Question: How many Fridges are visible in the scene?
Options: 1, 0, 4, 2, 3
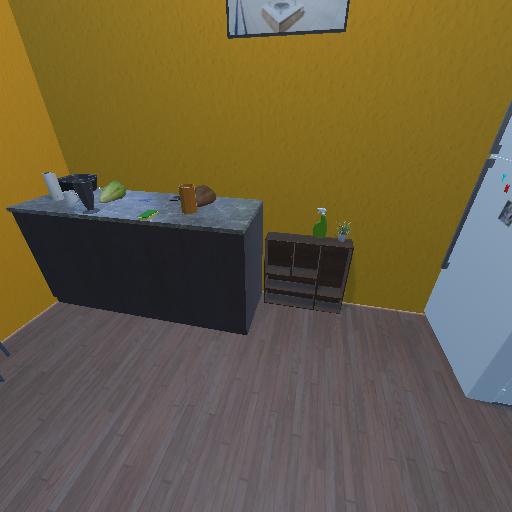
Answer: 1